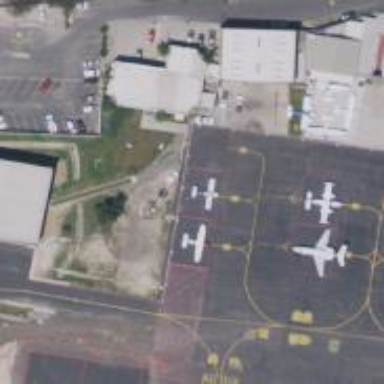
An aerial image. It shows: View of taxiway at the airport.